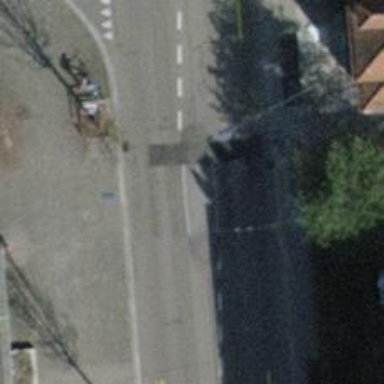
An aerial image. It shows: Tertiary road with asphalt surface and separate sidewalk. The road has trolley wires installed.